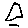
Label: triangle